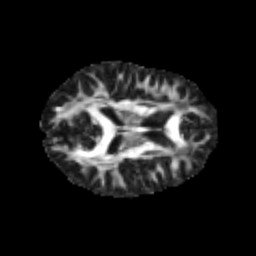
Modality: FA
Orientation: axial
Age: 23
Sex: male
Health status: healthy